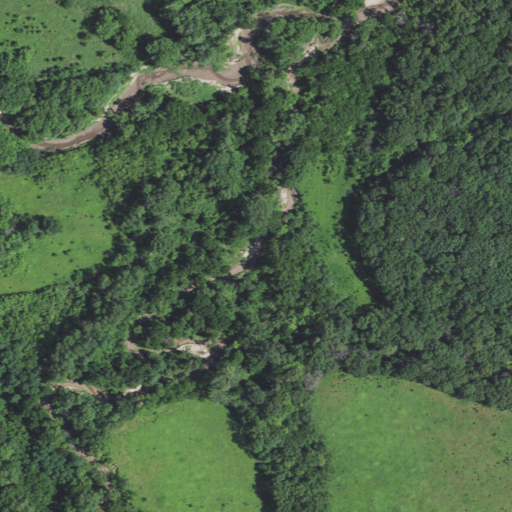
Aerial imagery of valley in Iowa named Possum Hollow containing deciduous forest, pasture, and woody wetlands